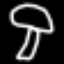
Label: mushroom